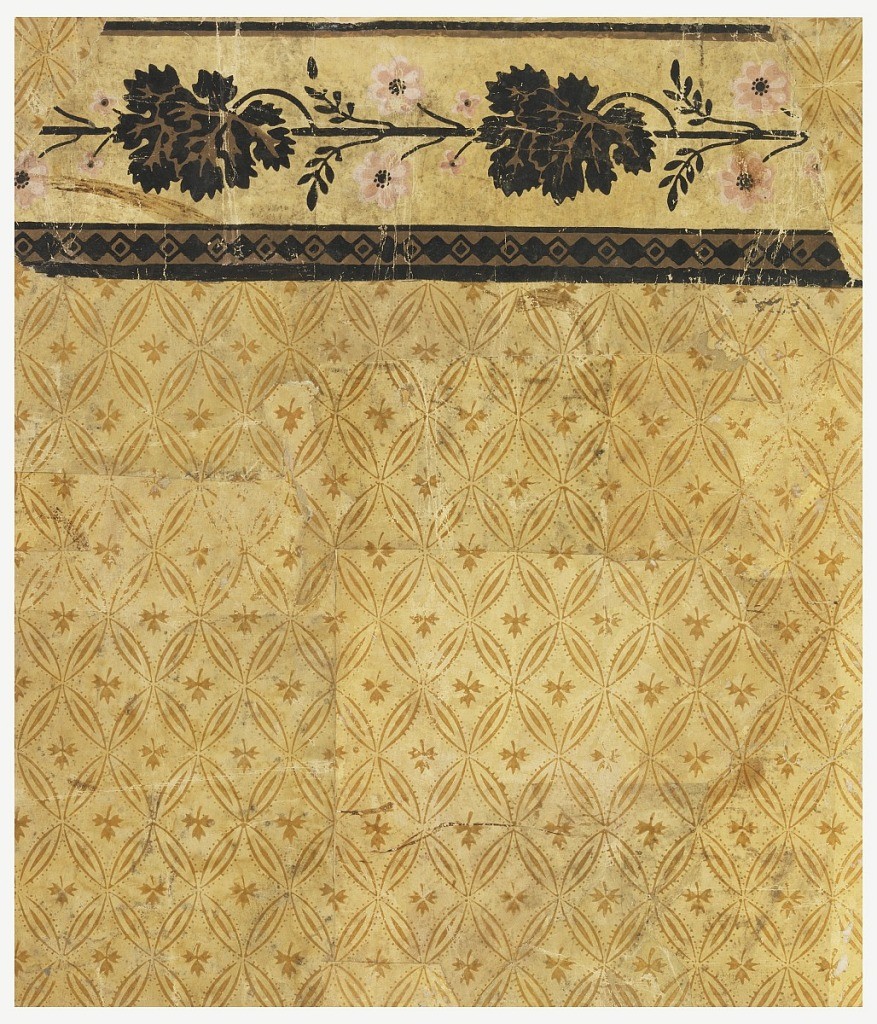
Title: Sidewall and border
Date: ca. 1800
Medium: Block-printed on handmade paper
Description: Paper printed with intersecting ellipses in brown on neutral yellow. Border, across top, has leaf forms in brown and black on neutral yellow, and is edged with alternating hollow and solid black squares on brown field. Vertical rectangle.